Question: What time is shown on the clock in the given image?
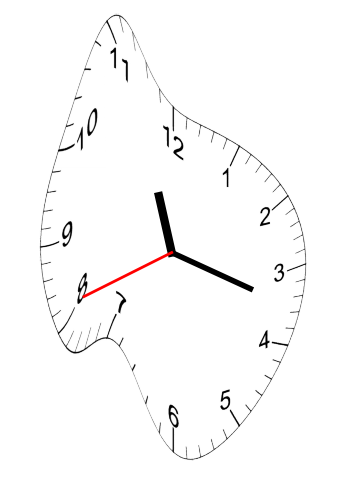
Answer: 11:17:41